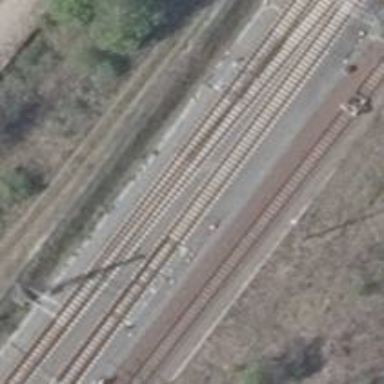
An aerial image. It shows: Railway track with contact lines for electrification.